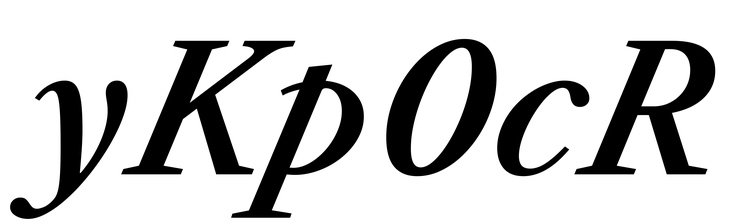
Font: LibreCaslonText-Italic_SemiBold_Italic